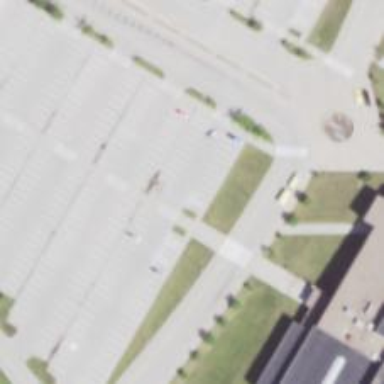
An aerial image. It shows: Parking space.